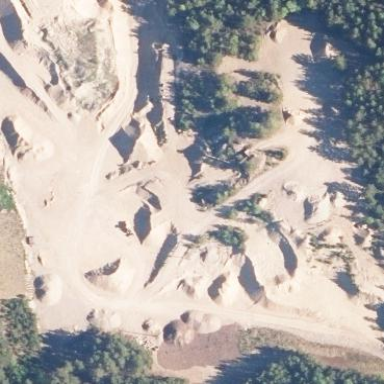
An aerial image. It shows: Quarry area.